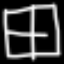
Label: square